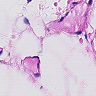
Metastatic tissue present: no